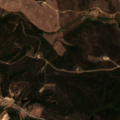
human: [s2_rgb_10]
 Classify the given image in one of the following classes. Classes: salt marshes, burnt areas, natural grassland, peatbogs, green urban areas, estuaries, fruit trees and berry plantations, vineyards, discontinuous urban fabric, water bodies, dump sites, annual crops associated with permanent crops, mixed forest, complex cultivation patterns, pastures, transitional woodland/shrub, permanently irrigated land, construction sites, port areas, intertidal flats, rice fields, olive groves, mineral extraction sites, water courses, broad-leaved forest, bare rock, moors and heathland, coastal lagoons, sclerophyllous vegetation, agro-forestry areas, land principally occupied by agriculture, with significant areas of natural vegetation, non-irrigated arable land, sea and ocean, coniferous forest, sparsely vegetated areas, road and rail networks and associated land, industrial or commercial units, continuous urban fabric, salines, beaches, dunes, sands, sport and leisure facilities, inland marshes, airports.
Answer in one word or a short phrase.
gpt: non-irrigated arable land, land principally occupied by agriculture, with significant areas of natural vegetation, broad-leaved forest, coniferous forest, sclerophyllous vegetation